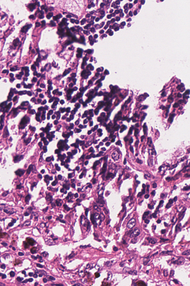
Tumor epithelial tissue: no
Tumor-associated stroma tissue: yes
Normal tissue: no